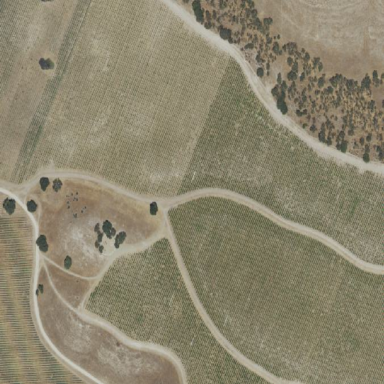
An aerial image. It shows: Vineyard where grapes are grown.